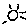
Label: sun